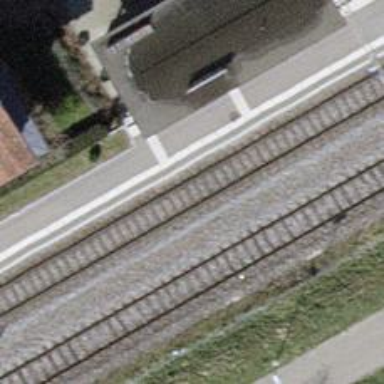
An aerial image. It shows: Stop position for public transport on the railway.